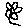
Label: flower